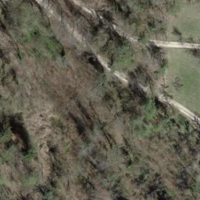
EUNIS habitat code: 41
Species observed at this site:
Lathyrus vernus